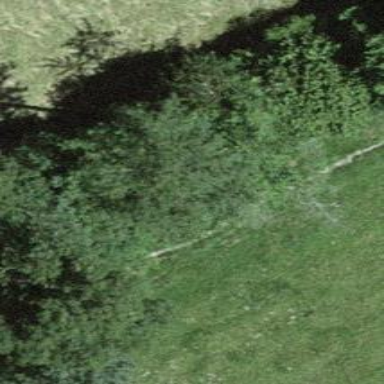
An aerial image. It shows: Row of trees in natural setting.